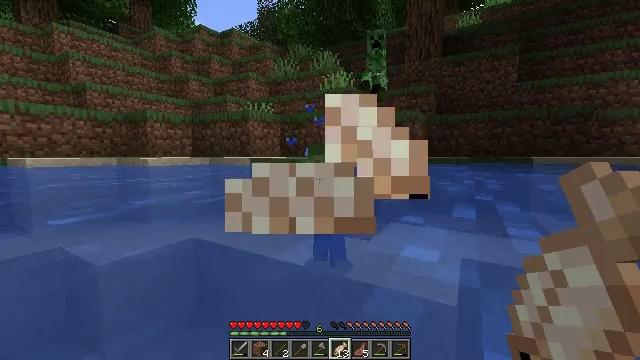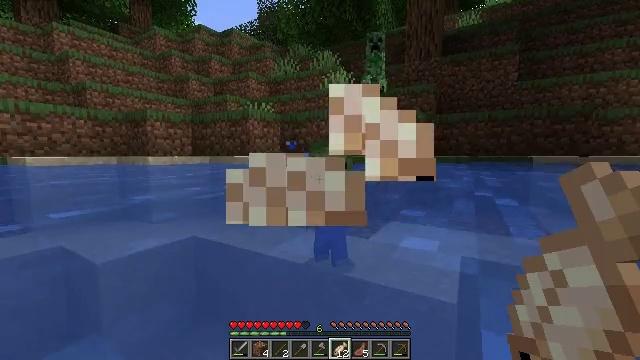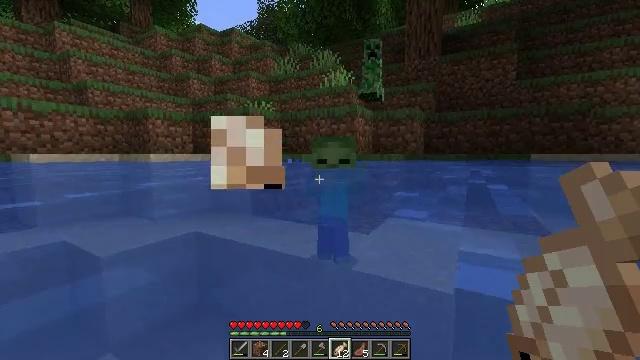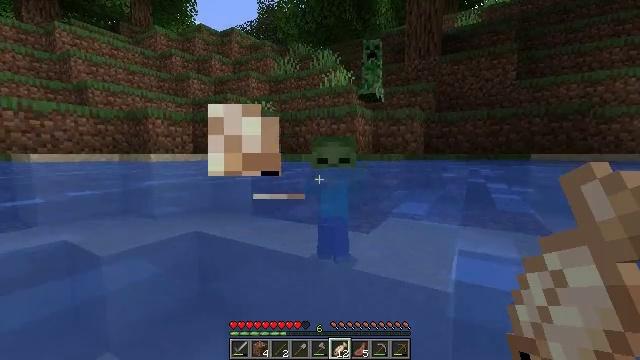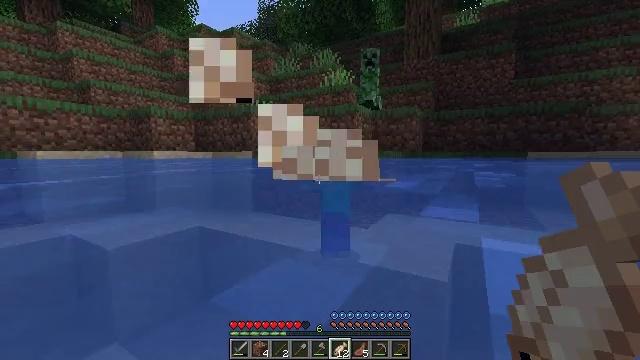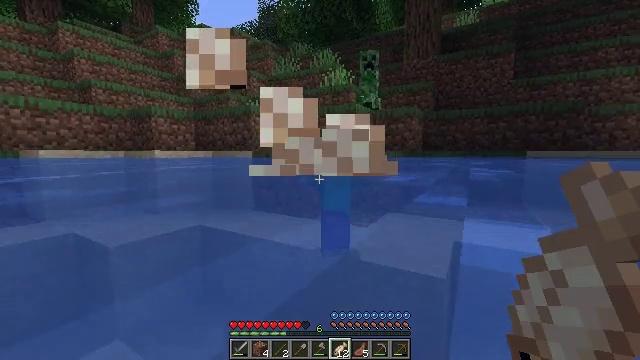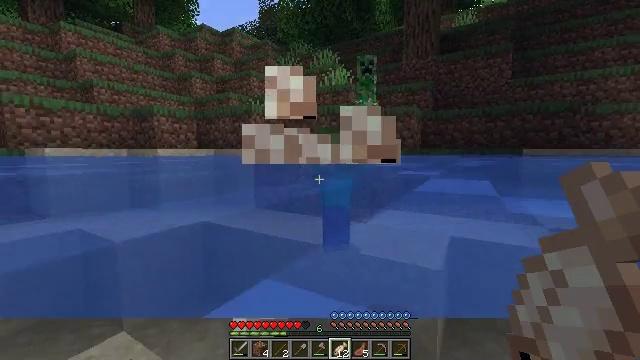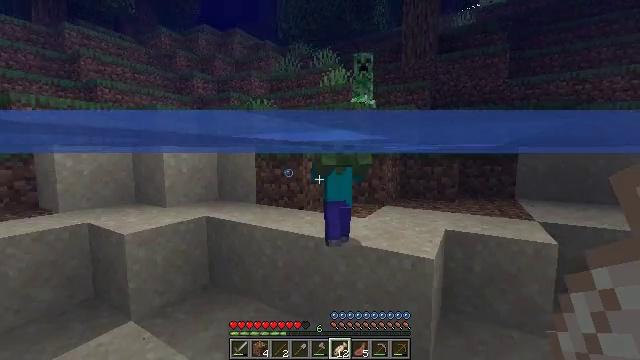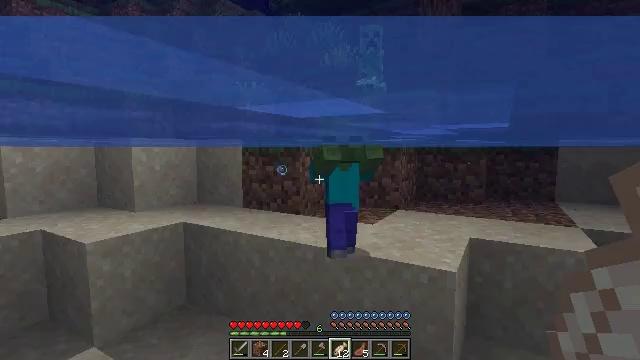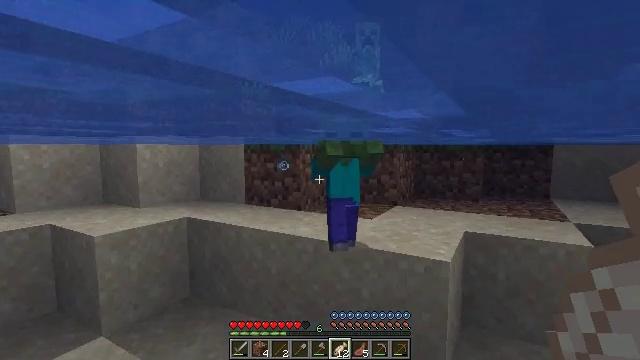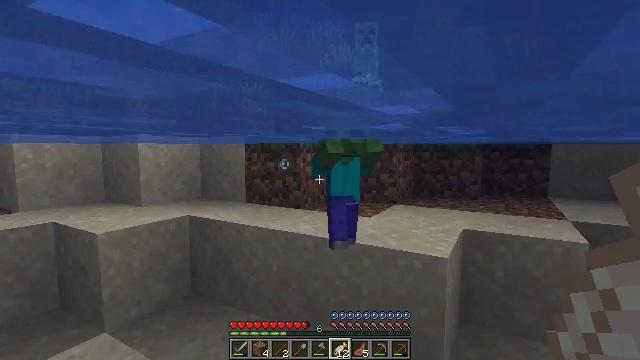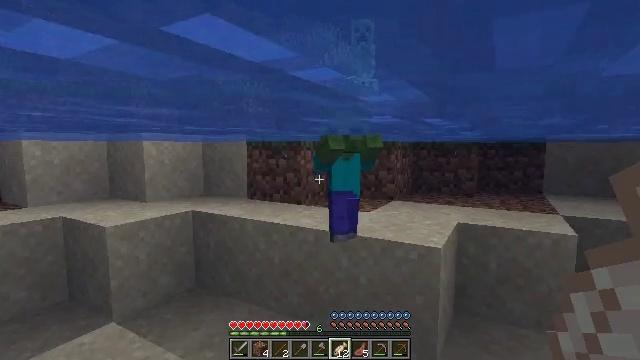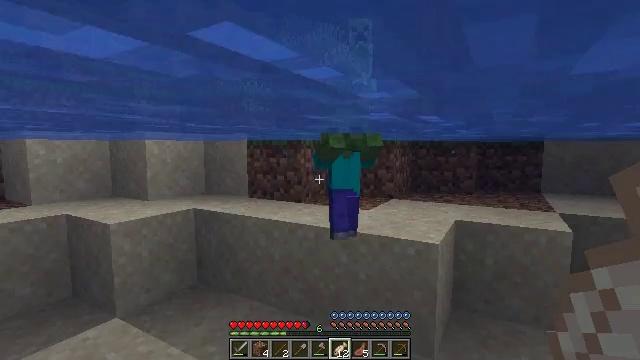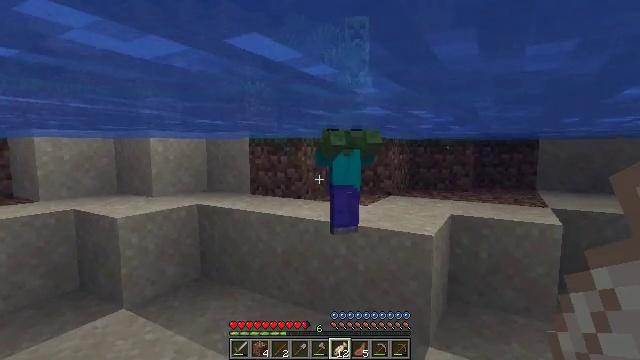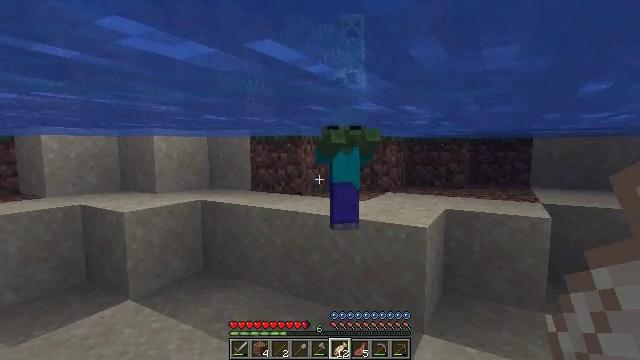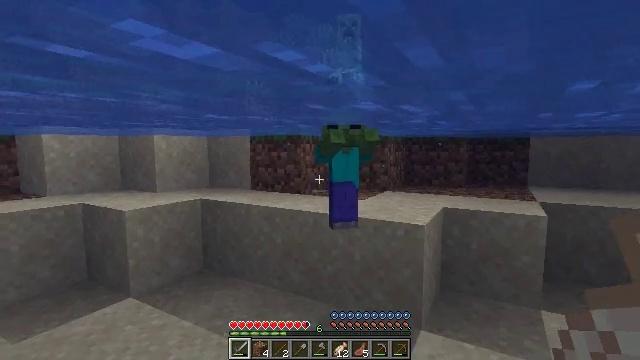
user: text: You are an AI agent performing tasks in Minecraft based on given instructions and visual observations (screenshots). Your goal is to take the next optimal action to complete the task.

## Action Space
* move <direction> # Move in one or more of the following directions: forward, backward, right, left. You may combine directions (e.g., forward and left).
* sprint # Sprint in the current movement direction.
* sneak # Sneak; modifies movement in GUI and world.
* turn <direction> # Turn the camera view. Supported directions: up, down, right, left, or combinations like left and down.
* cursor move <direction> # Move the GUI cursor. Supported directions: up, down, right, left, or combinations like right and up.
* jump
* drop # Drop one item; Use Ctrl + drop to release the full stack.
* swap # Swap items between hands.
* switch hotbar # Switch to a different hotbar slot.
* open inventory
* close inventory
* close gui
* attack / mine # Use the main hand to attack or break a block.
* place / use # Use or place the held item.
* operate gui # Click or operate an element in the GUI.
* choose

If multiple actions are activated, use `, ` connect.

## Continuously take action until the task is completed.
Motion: motion action
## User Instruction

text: Combat enemy.
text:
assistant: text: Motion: move back, use / place
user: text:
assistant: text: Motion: move back, use / place
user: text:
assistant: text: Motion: move back, use / place
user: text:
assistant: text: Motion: move back, use / place
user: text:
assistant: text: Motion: move back, use / place
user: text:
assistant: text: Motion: move back, use / place
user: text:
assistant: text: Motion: move back, use / place
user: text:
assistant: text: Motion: move back, use / place
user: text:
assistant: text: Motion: move back, use / place
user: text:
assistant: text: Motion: move back, use / place
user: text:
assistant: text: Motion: move back
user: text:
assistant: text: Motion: move back
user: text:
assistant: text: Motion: move back
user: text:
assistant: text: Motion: move back
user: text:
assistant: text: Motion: move back, switch to hotbar 1
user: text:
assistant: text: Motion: move back, switch to hotbar 1
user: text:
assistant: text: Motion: move back, turn right, switch to hotbar 1
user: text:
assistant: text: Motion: turn right and up, switch to hotbar 1
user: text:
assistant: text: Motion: no_op
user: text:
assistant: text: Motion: move forward
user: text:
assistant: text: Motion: move forward
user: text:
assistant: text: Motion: move forward
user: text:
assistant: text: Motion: move forward
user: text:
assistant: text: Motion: move forward
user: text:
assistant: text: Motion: move forward
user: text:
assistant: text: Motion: move forward, turn down
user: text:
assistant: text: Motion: move forward, turn down, attack / mine
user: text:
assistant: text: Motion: attack / mine
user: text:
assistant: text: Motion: attack / mine
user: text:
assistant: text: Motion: move back